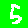
Digit: 5